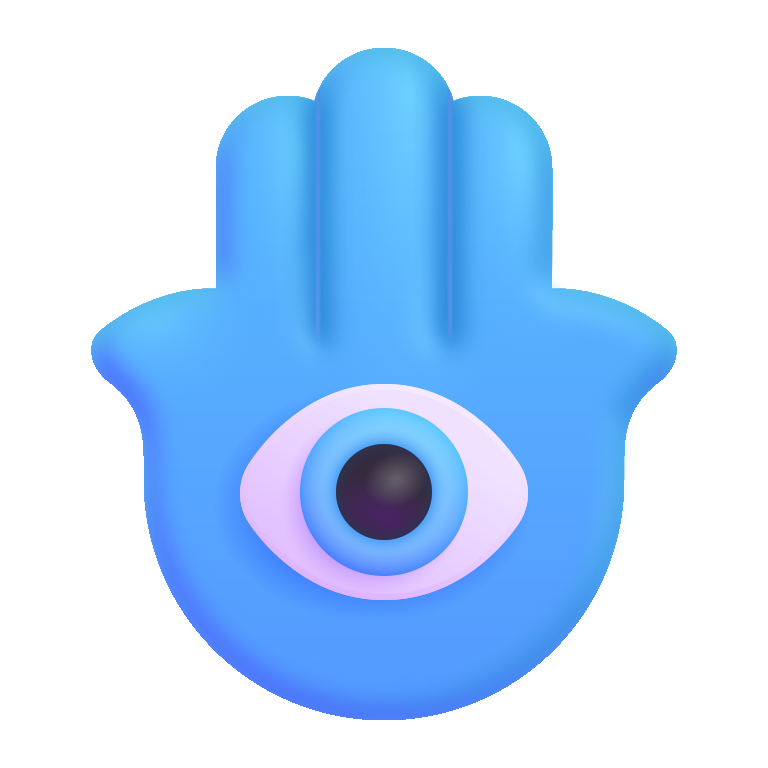
hamsa color